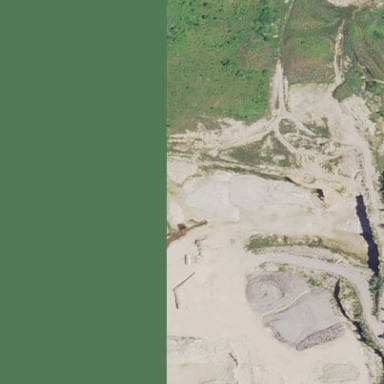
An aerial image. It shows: Quarry area.